Interaction volume radius: 10 \u00c5
Interaction volume height: 20 \u00c5
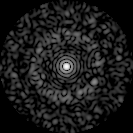
Disorder parameter: 0.8215